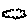
Label: cloud